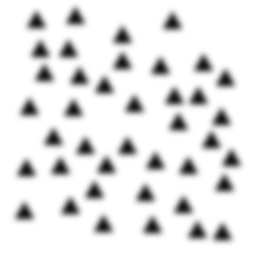
Squares: 0
Triangles: 40
Stars: 0
Total shapes: 40